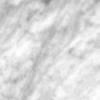
Label: no_change